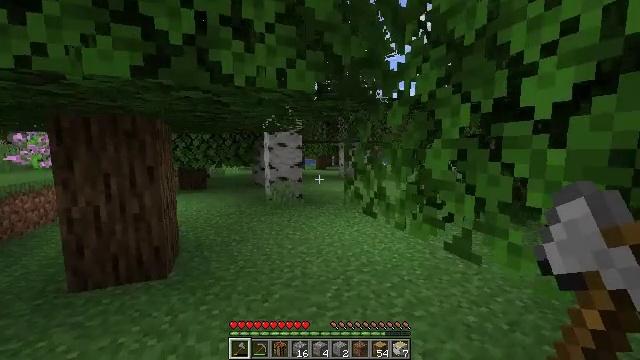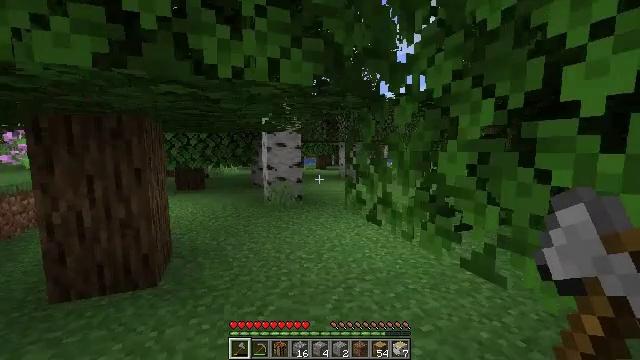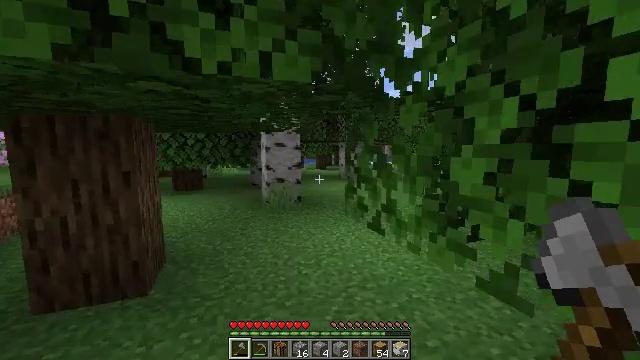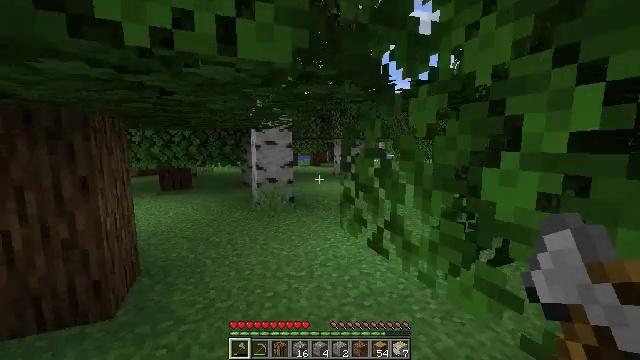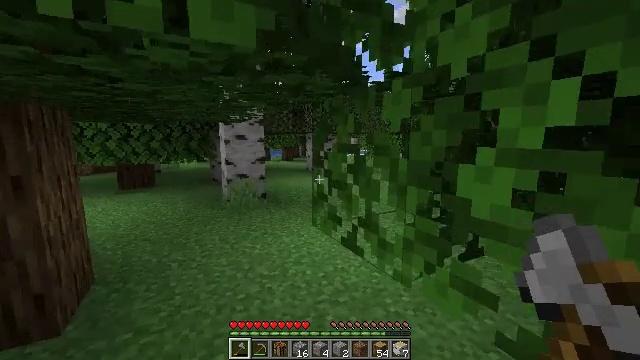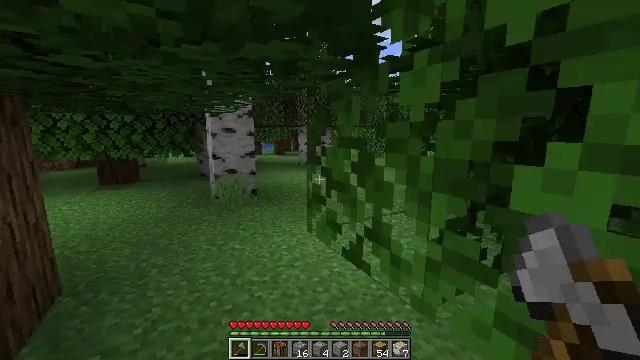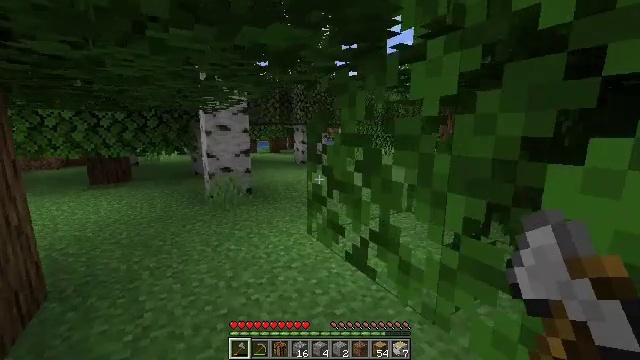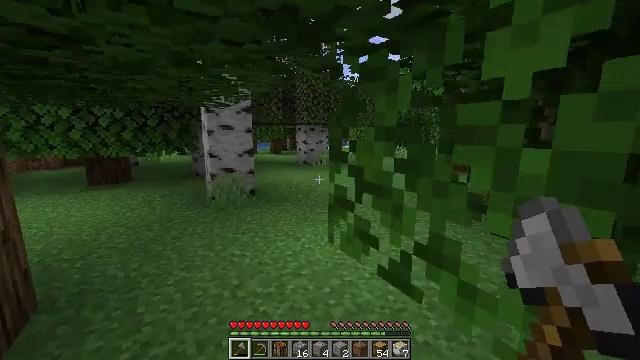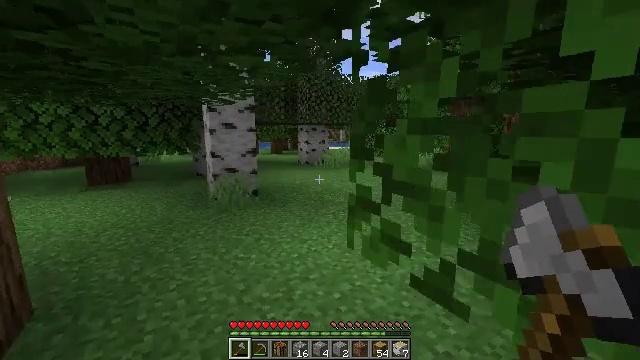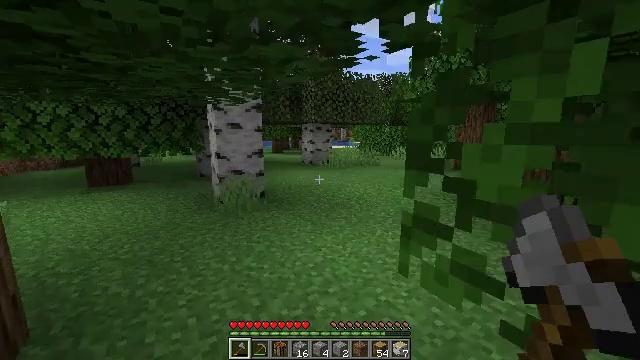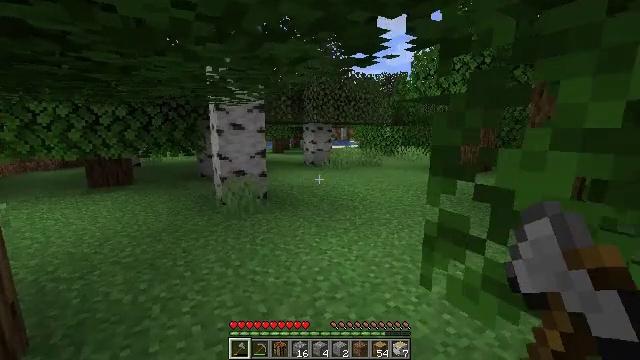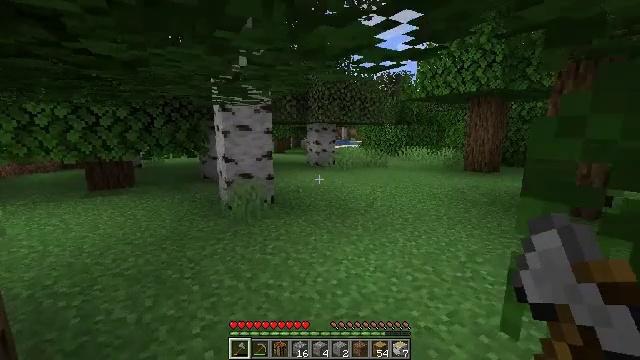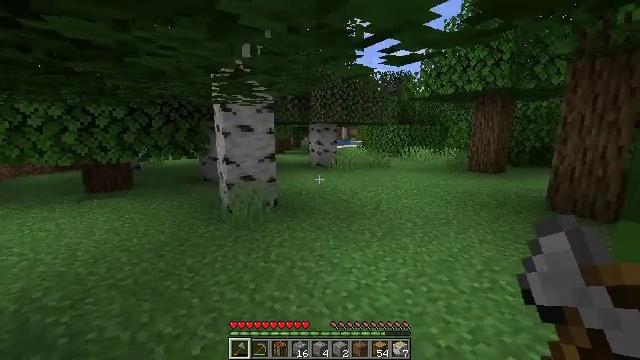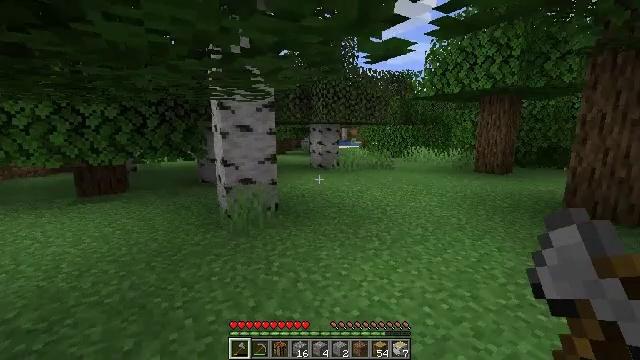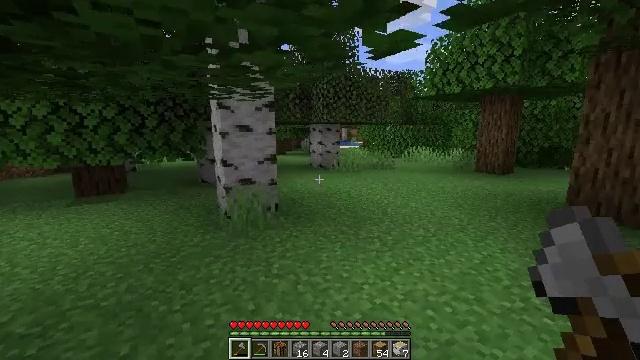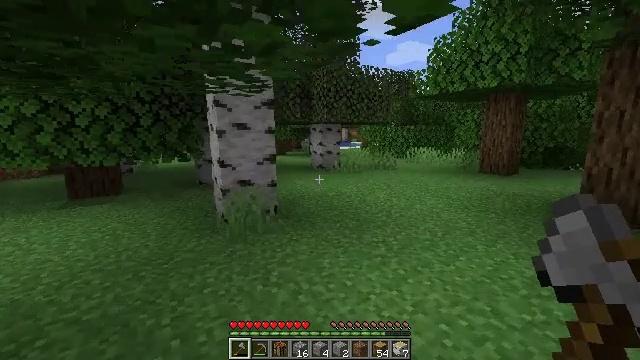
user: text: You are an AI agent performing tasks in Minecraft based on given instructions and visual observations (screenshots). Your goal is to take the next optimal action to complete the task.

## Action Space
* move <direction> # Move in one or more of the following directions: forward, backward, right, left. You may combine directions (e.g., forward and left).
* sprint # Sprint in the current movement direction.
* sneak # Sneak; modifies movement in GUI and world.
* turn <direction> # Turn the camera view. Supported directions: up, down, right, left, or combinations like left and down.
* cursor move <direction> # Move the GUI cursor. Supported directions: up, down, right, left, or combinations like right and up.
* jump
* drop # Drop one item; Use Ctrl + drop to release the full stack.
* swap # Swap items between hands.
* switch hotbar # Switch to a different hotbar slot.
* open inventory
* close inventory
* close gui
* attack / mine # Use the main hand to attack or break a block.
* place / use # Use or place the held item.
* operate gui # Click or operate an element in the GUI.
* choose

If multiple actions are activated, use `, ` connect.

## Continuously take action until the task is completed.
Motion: motion action
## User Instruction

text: Hunt animals.
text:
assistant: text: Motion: move forward
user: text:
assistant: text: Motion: move forward
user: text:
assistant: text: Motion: move forward, turn right
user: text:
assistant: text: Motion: move forward, turn right and down
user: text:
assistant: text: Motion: move forward and move left, turn right and down
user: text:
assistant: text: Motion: move forward and move left, turn right
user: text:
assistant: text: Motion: move forward and move left
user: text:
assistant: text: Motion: move forward and move left
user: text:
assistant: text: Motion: move forward and move left
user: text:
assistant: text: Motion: move forward and move left
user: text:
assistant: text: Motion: move forward
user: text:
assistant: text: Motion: move forward
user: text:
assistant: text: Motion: move forward
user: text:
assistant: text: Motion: move forward
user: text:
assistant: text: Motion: move forward
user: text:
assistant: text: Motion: move forward
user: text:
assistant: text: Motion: move forward
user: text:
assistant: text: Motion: move forward
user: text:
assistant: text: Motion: move forward
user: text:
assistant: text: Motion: move forward
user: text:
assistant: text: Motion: move forward
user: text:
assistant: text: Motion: move forward
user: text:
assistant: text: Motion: move forward
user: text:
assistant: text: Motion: move forward, turn right and down
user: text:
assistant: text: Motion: move forward, turn right and down
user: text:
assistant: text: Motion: move forward, turn right and down
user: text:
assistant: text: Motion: move forward, turn right
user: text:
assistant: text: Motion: move forward
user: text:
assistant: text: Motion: move forward
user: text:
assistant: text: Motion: move forward